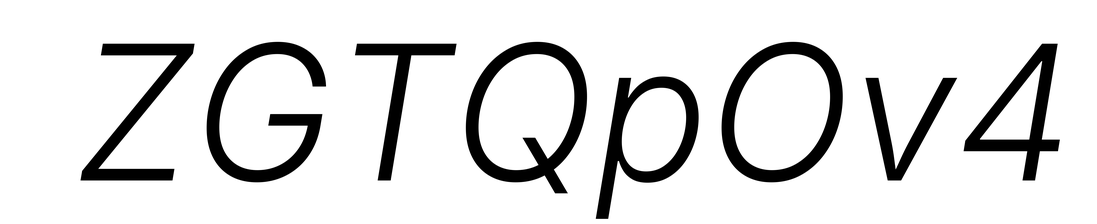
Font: Inter-Italic_Light_Italic